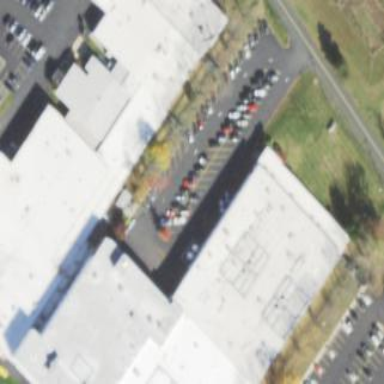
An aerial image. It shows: Office building.